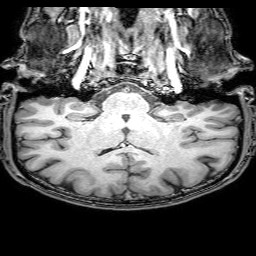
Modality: T1w
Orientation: sagittal
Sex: male
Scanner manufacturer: philips
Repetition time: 0.008135 s
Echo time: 0.00374 s